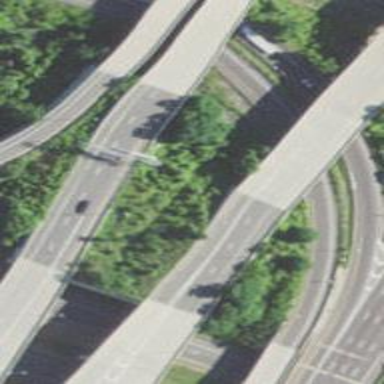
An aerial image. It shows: Motorway junction.